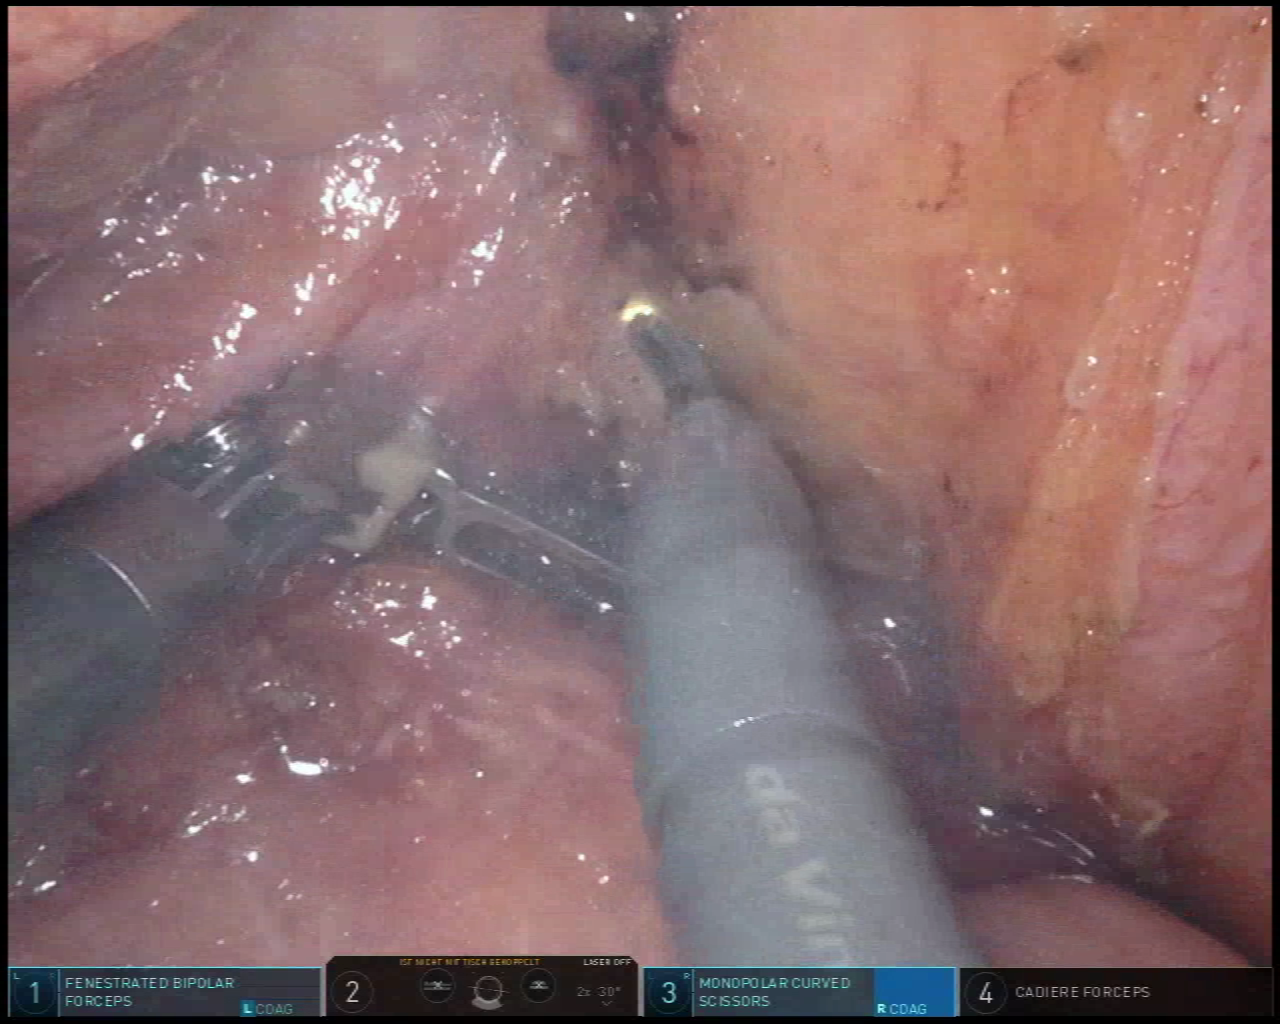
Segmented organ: small_intestine
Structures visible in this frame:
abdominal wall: yes
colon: no
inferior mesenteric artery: no
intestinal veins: no
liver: no
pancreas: no
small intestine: yes
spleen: no
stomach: no
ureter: yes
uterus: no
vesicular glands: no